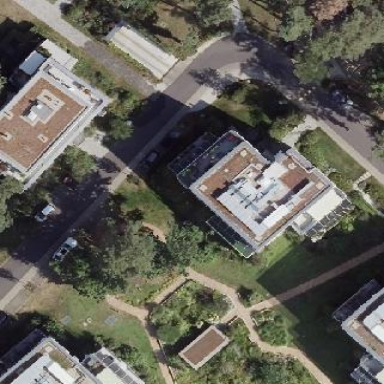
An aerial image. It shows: White apartments building.